Aerial crown-view tile of a tropical tree (Barro Colorado Island, Panama), acquired 20250915:
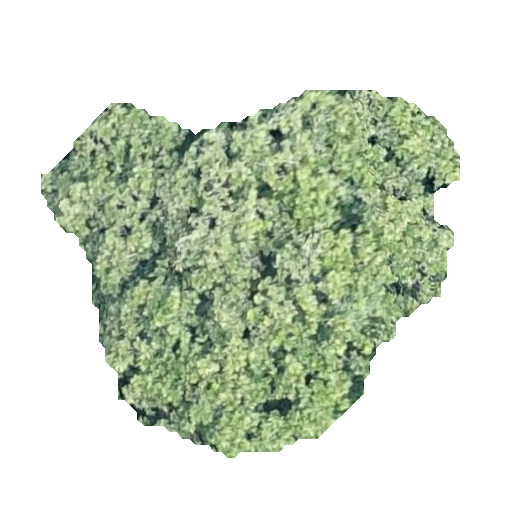
Species: Anacardium excelsum
GBIF accepted scientific name: Anacardium excelsum
Crown area: 153.67 m²